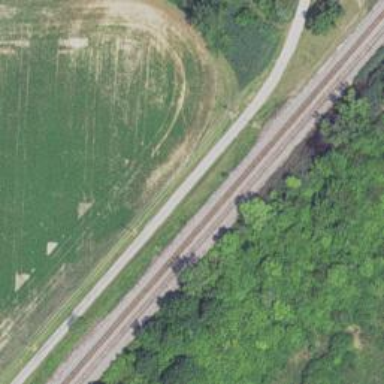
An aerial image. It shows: Railway track.